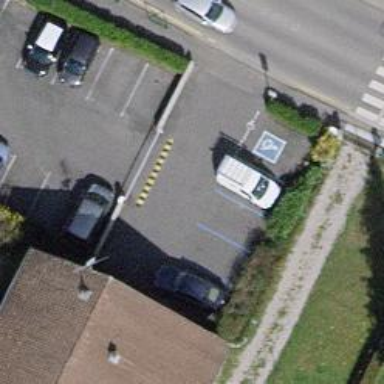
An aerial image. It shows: Lift gate barrier.